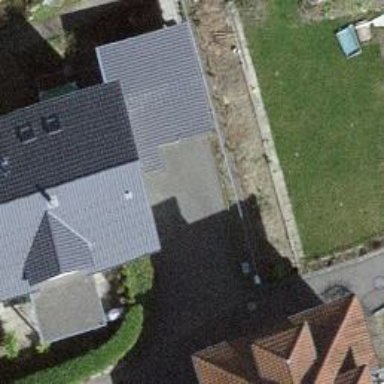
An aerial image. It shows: Group of garages.